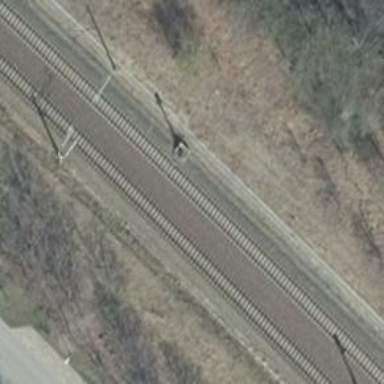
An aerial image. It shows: Railway signal.